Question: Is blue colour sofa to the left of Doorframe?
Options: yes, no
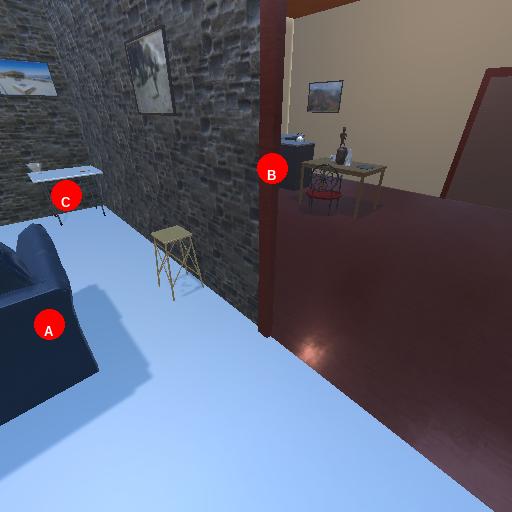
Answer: yes